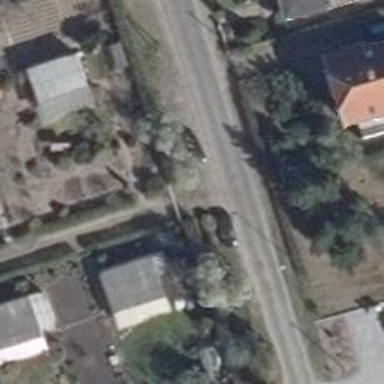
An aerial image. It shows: Smooth asphalt road in residential area.